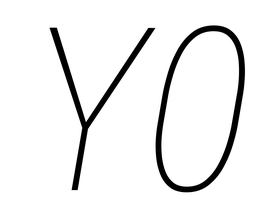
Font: Roboto-Italic_Condensed_Thin_Italic